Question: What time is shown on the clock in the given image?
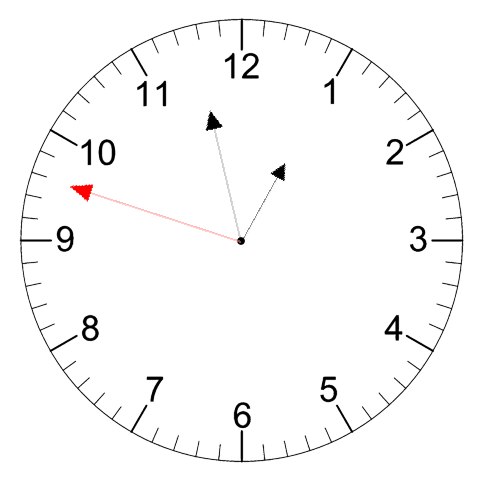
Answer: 12:57:48